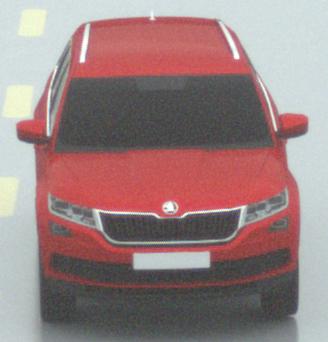
Make: Skoda
Model: Kodiaq 1.4 TSI
Detailed model: Kodiaq
Model produced from: 2017/03
Model produced until: 2018/05
Doors: 5
Color: red
Road condition: wet road
Daytime: midday
Contrast: low contrast